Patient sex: M
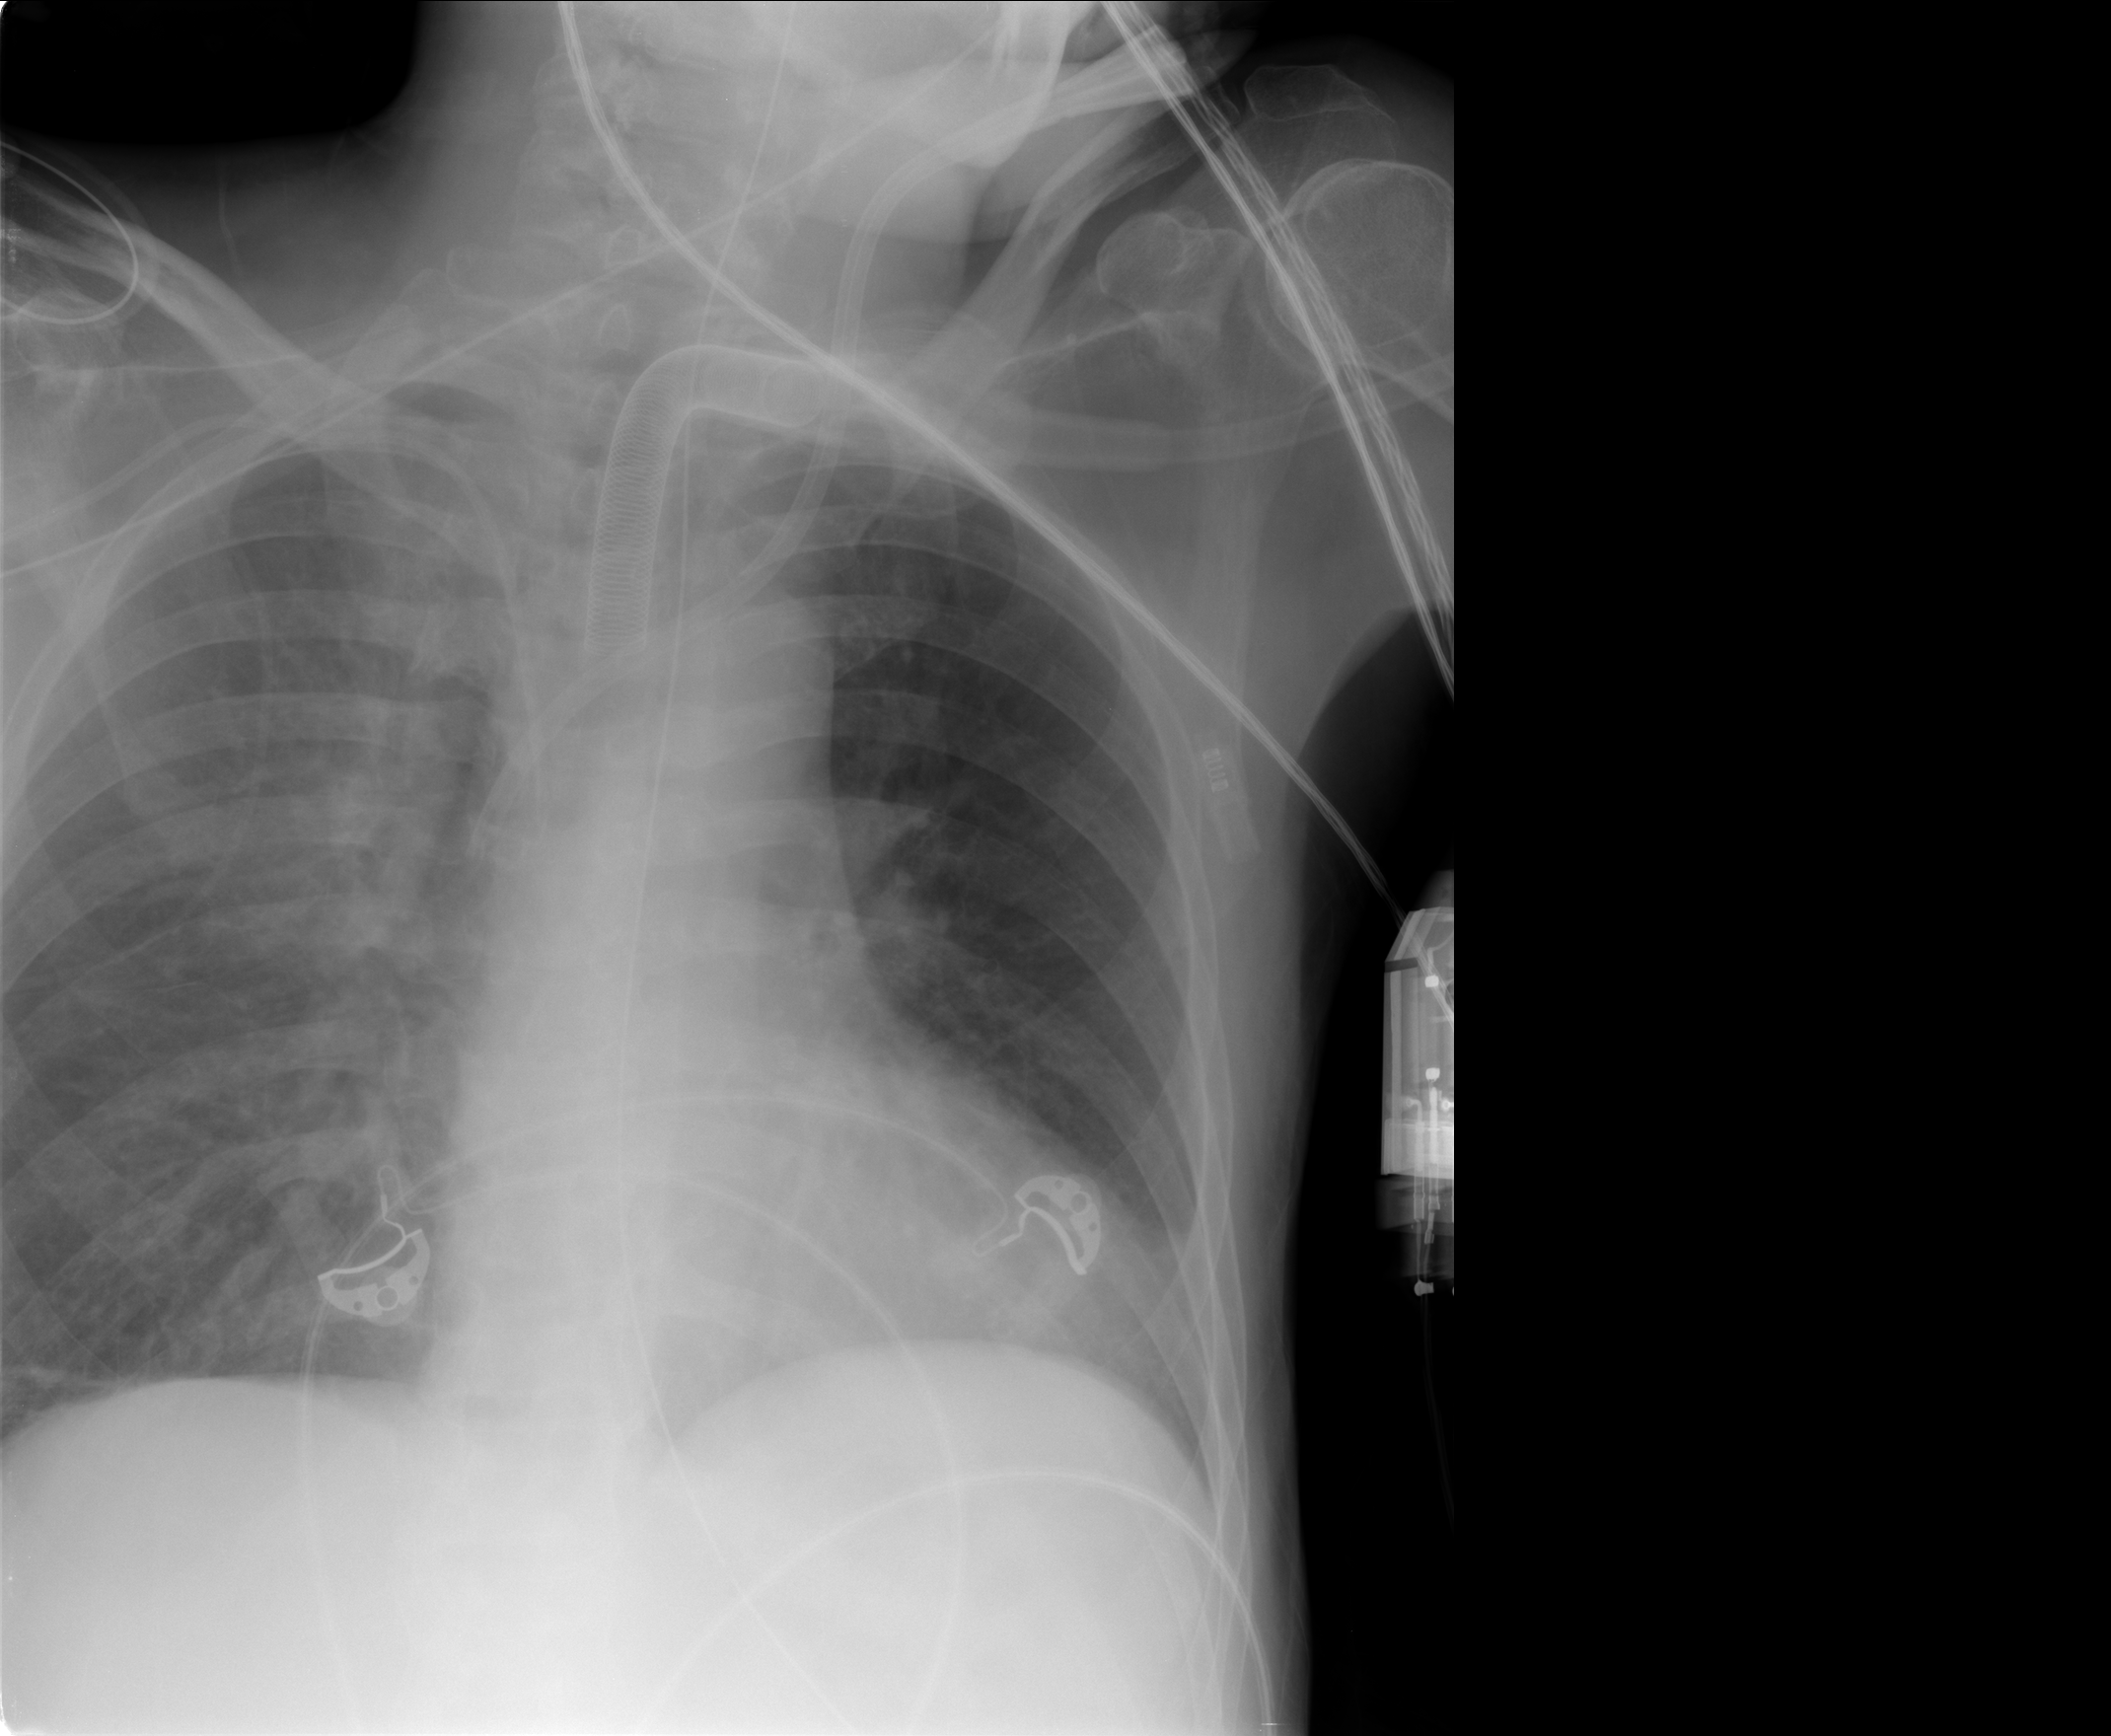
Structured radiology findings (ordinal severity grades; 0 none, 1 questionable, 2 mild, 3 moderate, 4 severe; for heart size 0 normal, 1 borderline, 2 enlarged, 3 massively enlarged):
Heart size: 2
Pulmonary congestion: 2
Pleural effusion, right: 0
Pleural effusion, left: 1
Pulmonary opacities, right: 3
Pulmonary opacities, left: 0
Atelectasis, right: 2
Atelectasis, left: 0